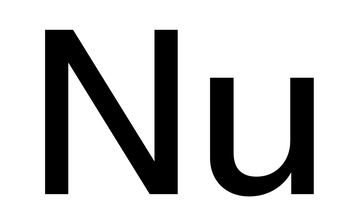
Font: InstrumentSans_Medium